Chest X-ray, PA view. Patient: 25 years old, sex M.
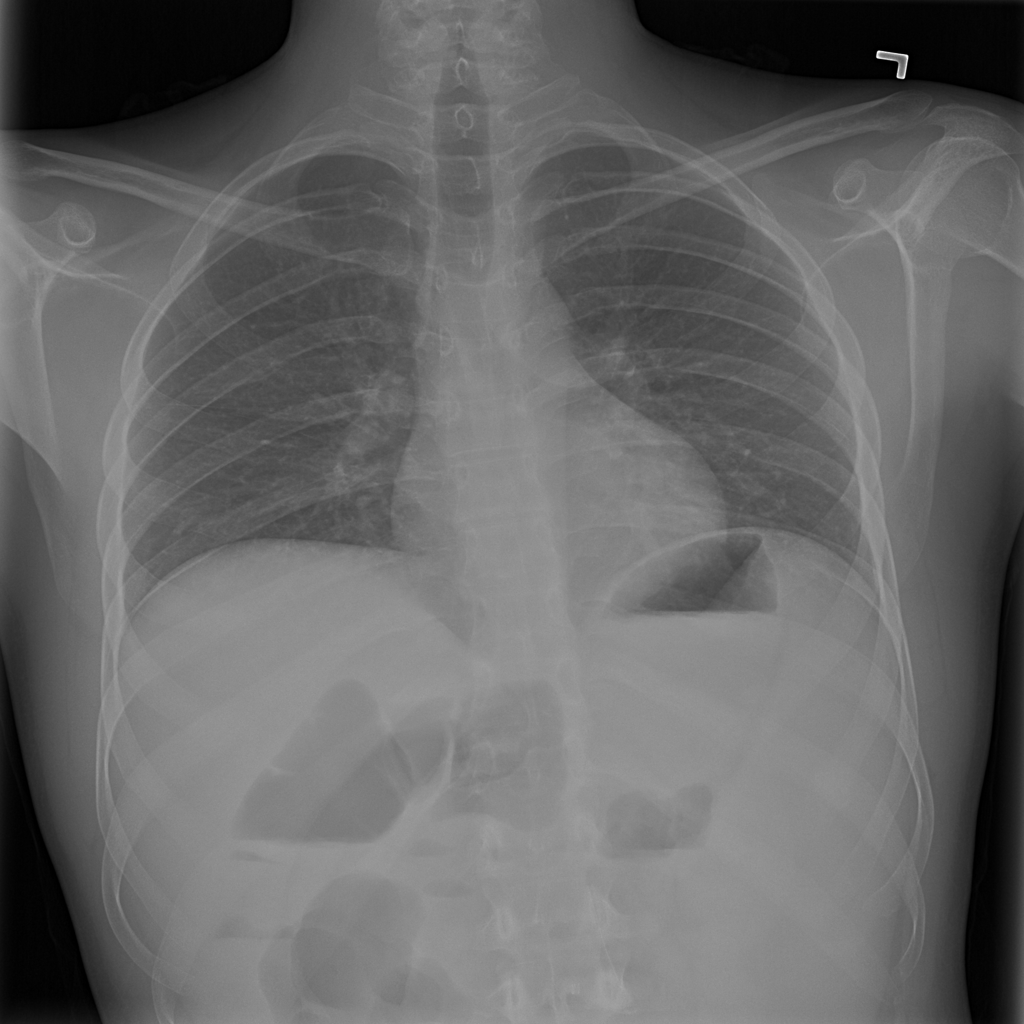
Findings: No Finding